Interaction volume radius: 5 \u00c5
Interaction volume height: 15 \u00c5
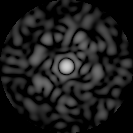
Disorder parameter: 0.8284